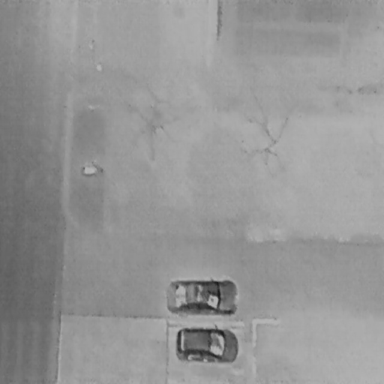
There is a Bicycle in the infrared image.